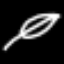
Label: leaf